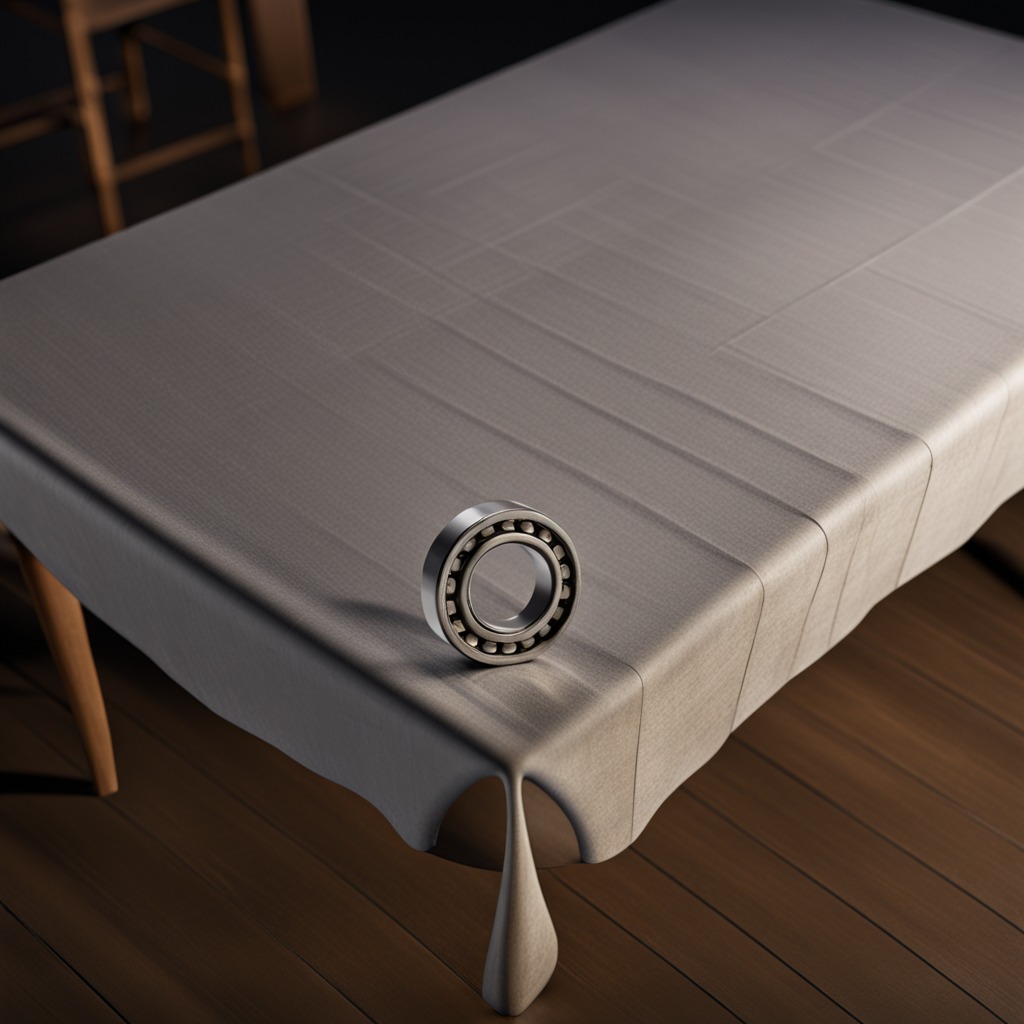
A metal ball bearing lies on a wooden table inside a workshop at night.